Question: trying to plot a raster file using ggplot2 but the x axis values disappeared. I am grateful to any help
'''
conne <- file("C:complete.bin","rb")
sd <- readBin(conne, numeric(), size=4, n=1440*720, signed=TRUE)
y <-t(matrix((data=sd), ncol=1440, nrow=720))
f <- hist(y, breaks=30,main="sm")
f$counts <-f$counts/sum(f$counts)
dat <- data.frame(counts= f$counts,breaks = f$mids)
ggplot(dat, aes(x = breaks, y = counts, fill =counts)) +
geom_bar(stat = "identity",alpha = 0.8)+
xlab("Bi")+
ylab("Frequency")+
scale_fill_gradientn(colours = rev(rainbow(20, s = 1, v = 1, start = 0, end = 1)[1:12]))+
ggtitle("2010")+
theme(axis.title.x = element_text(size = 20))+
theme(axis.title.y = element_text(size = 20))+
theme(plot.title = element_text(size = rel(2.5)))+
scale_x_continuous(breaks = seq(seq(-0.5,0.5,0.1)),labels = seq(seq(-0.5,0.5,0.1)))
'''

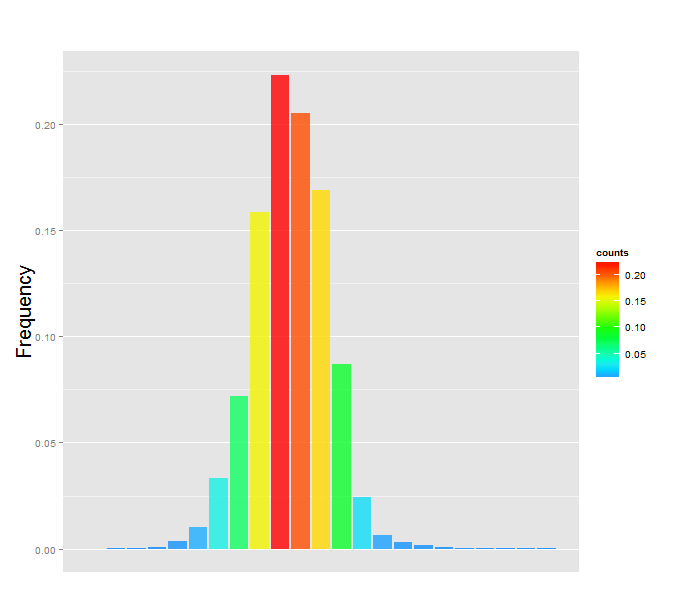
Answer: As @joran hinted, change the last line to
'''
scale_x_continuous(breaks = seq(-0.5,0.5,0.1),labels = seq(-0.5,0.5,0.1))
'''
(I think the 'labels' argument is probably redundant in this case.) When you run 'seq(seq(...))' what are you getting is the result of running 'seq' on a vector, i.e. a vector of indices from 1 to the length of your vector (11). This vector doesn't overlap the x range of your data at all, so the breaks disappear ...